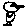
Label: bird